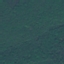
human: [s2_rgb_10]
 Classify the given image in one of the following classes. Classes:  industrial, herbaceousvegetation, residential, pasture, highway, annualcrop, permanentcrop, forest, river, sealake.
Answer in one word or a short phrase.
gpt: Forest